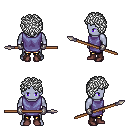
a pixel art fantasy rpg character, male body template, dark elf, purple skin, chain tabard jacket, gold greaves, white curly afro hairstyle, metal gloves, maroon shoes, spear, four views (front, back, left, right), 2x2 character sprite sheet, small pixel art, hard edges, no anti-aliasing